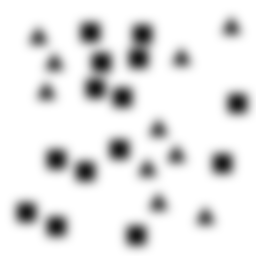
Squares: 14
Triangles: 10
Stars: 0
Total shapes: 24